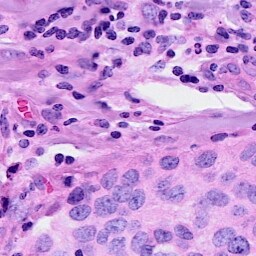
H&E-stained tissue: Breast